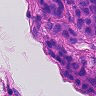
Metastatic tissue present: yes